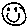
Label: smiley face